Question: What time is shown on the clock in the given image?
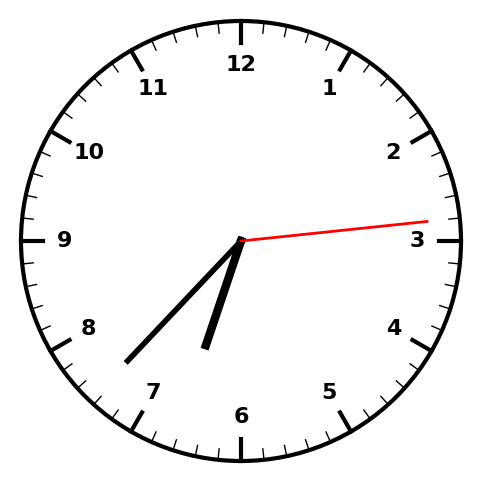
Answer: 06:37:14